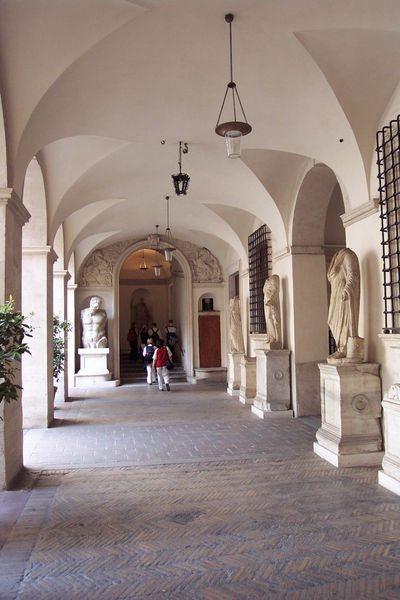
Titel: Palazzo Altemps, Rom
Standort: Rom, Palazzo Altemps (EU - I - Latium)
Schlagwörter: kopf, schatten, bäume, frauen, menschen, fenster, frau, lampe, lampen, licht, pfeiler, säule, weiss, gebäude, architektur, sockel, bild, büsche, gehen, gitter, figur, decke, kind, kinder, garten, skulptur, statue, italien, jungen, hof, besucher, figuren, rundbogen, büste, junge, foto, gang, gewölbe, kloster, torbogen, besuch, skulpturen, fenstergitter, statuen, zeus, museum, büsten, wandelhalle, wandelgang, pflasterung, giter, skltur